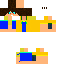
A male human skin with medium skin, wearing brown long hair dressed in a blue tshirt and blue shorts, featuring a closed mouth.